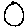
Label: circle